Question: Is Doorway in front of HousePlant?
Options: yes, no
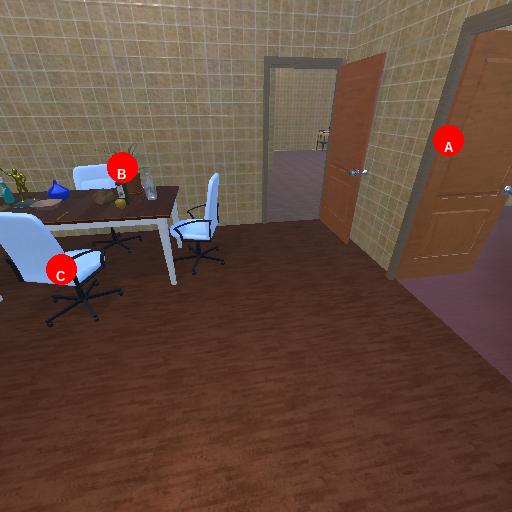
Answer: yes